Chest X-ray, PA view. Patient: 48 years old, sex M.
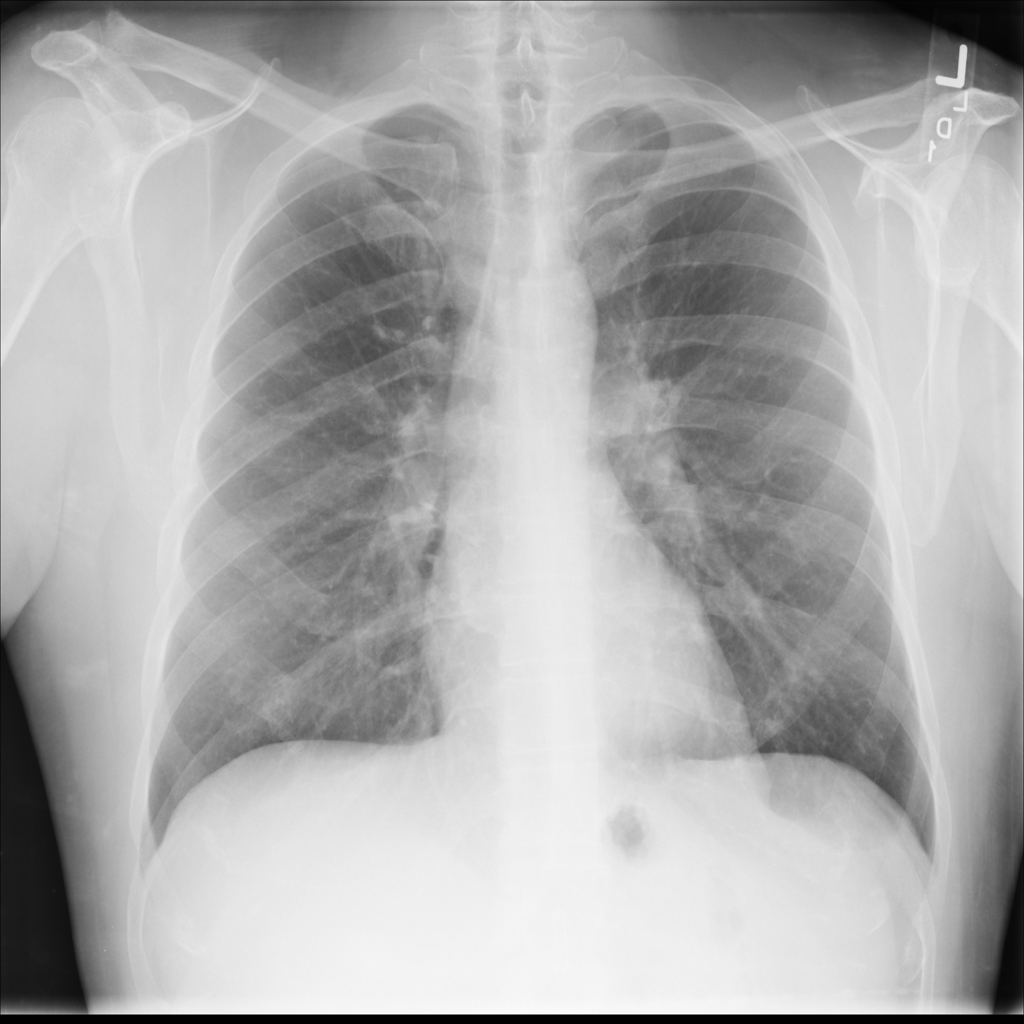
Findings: No Finding